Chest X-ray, PA view. Patient: 47 years old, sex F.
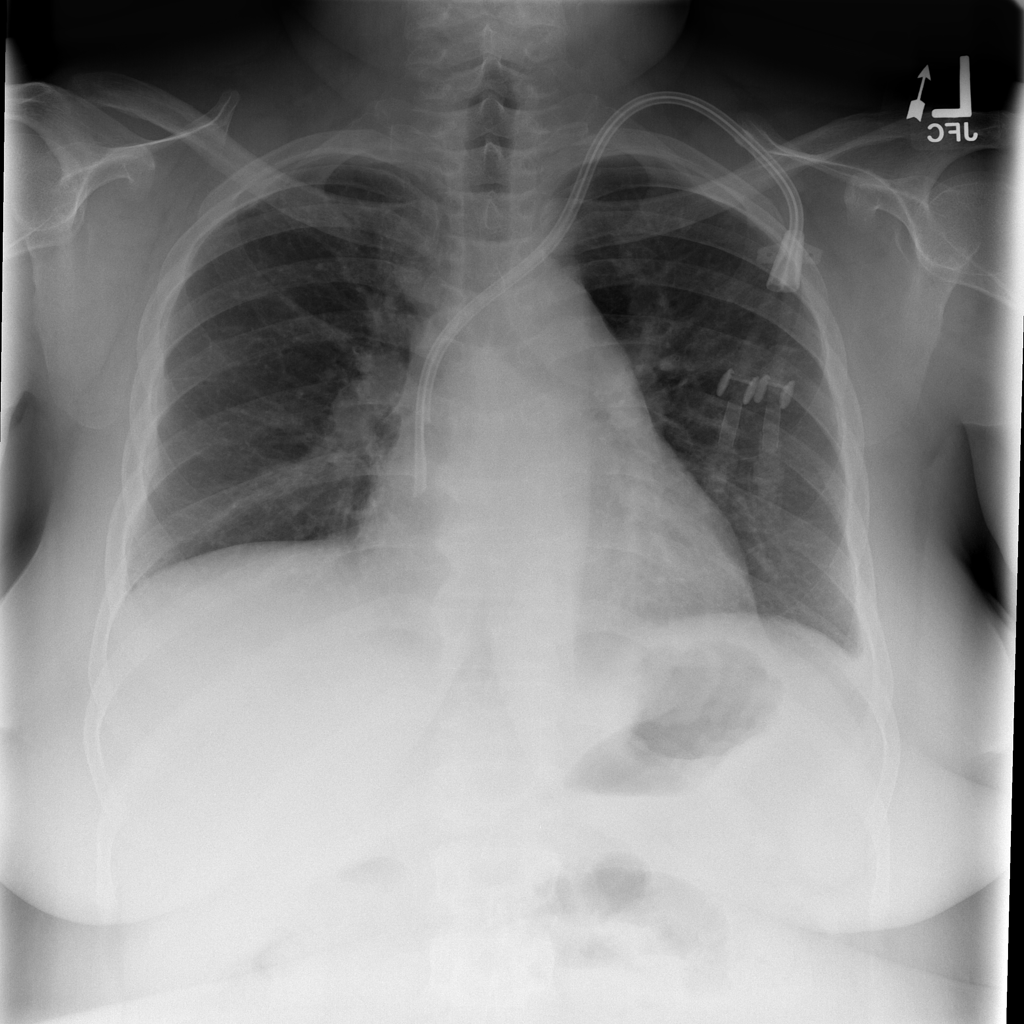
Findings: Infiltration